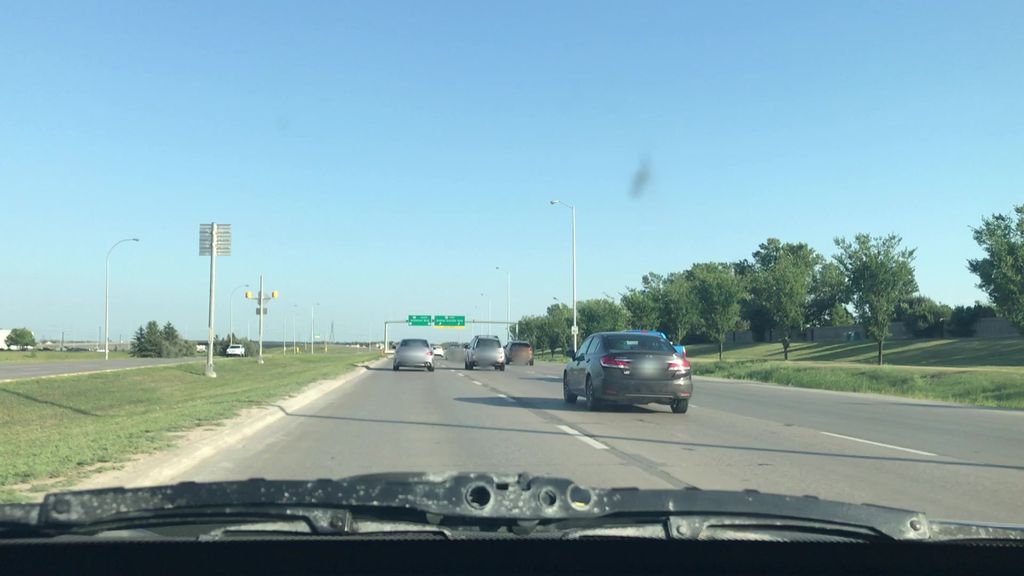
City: winnipeg